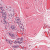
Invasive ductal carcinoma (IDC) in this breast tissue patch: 0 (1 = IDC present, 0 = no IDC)